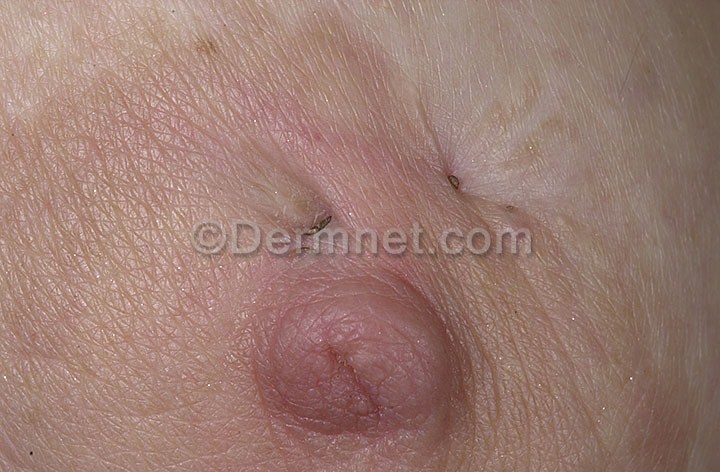
Disease: Acne and Rosacea Photos